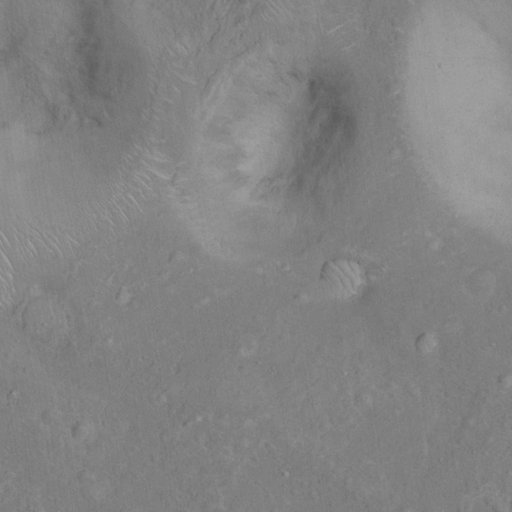
Objects detected: cone, cone, cone, cone